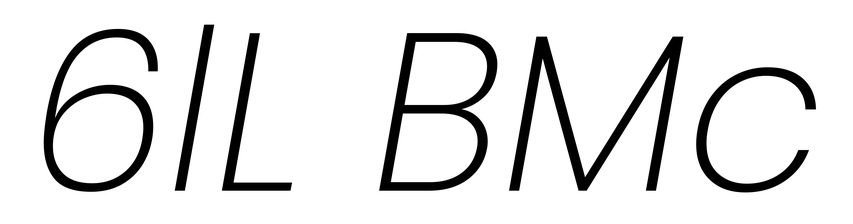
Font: Poppins-ExtraLightItalic